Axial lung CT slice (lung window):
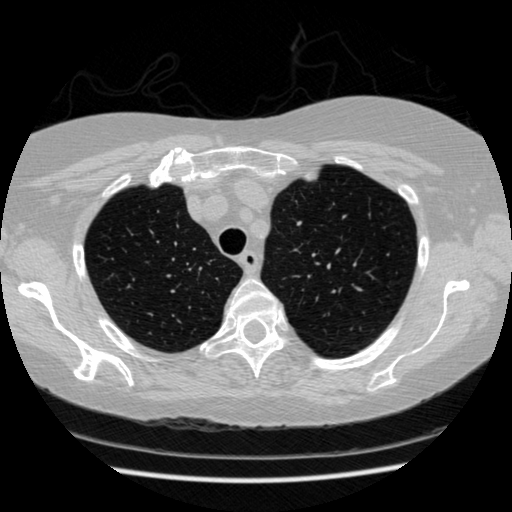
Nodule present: no